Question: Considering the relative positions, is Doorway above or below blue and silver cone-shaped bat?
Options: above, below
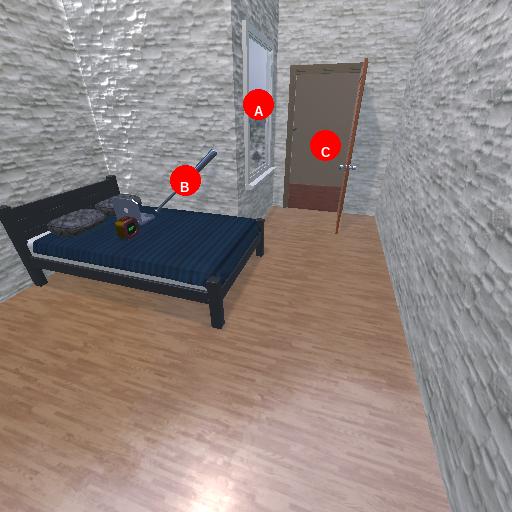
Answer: above